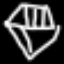
Label: diamond